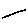
Label: line